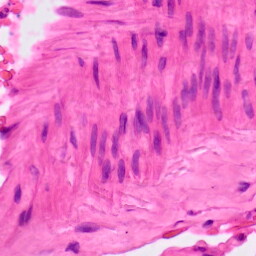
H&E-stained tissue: Lung